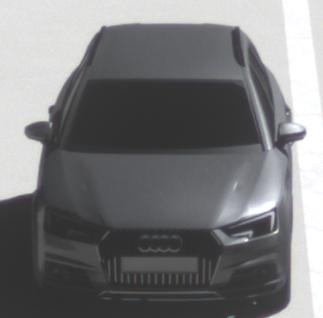
Make: Audi
Model: A4 Allroad 45 TFSI
Detailed model: A4 (B9) allroad
Model produced from: 2019/02
Model produced until: 2019/05
Doors: 5
Color: gray
Road condition: dry road
Daytime: midday
Contrast: high contrast